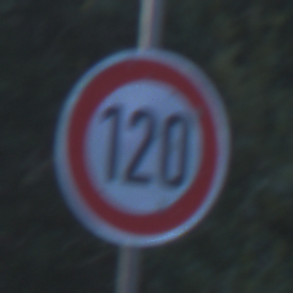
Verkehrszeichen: Geschwindigkeit120
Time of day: SunriseSunset
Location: Outdoor (RoadRail)
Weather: Clear
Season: NotSpecified
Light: Natural